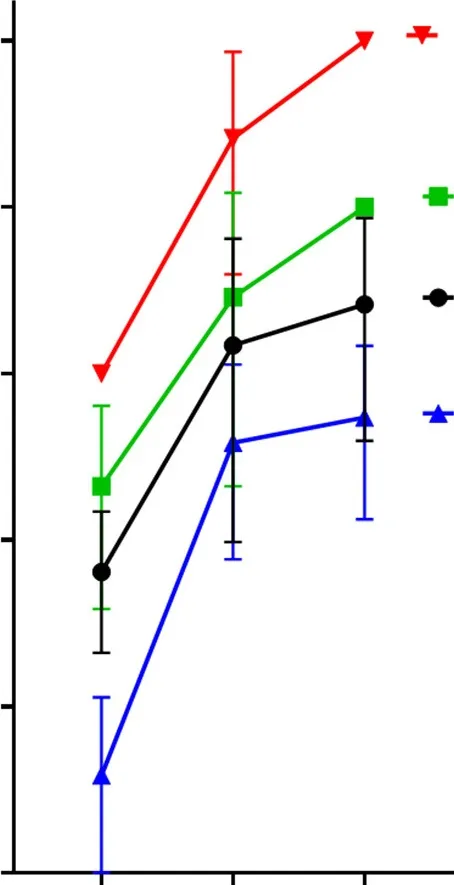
Neutralisation capacity of patient's plasma on days 5, 10, and 13 after first positive SARS-CoV-2 result. Neutralisation assays were performed with the four virus variants B.3, B.1.1.7, B.1.351, and B.1.525, the latter of which the patient had been infected with. The NT90 value is the corresponding reciprocal of the dilution at which 90% of plaques were suppressed. Results of three independent experiments are shown. Variations in NT values between experiments are indicated by an error bar.
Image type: pathology (masson_trichrome)